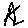
Label: star